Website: home-depot
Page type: customer-info-address
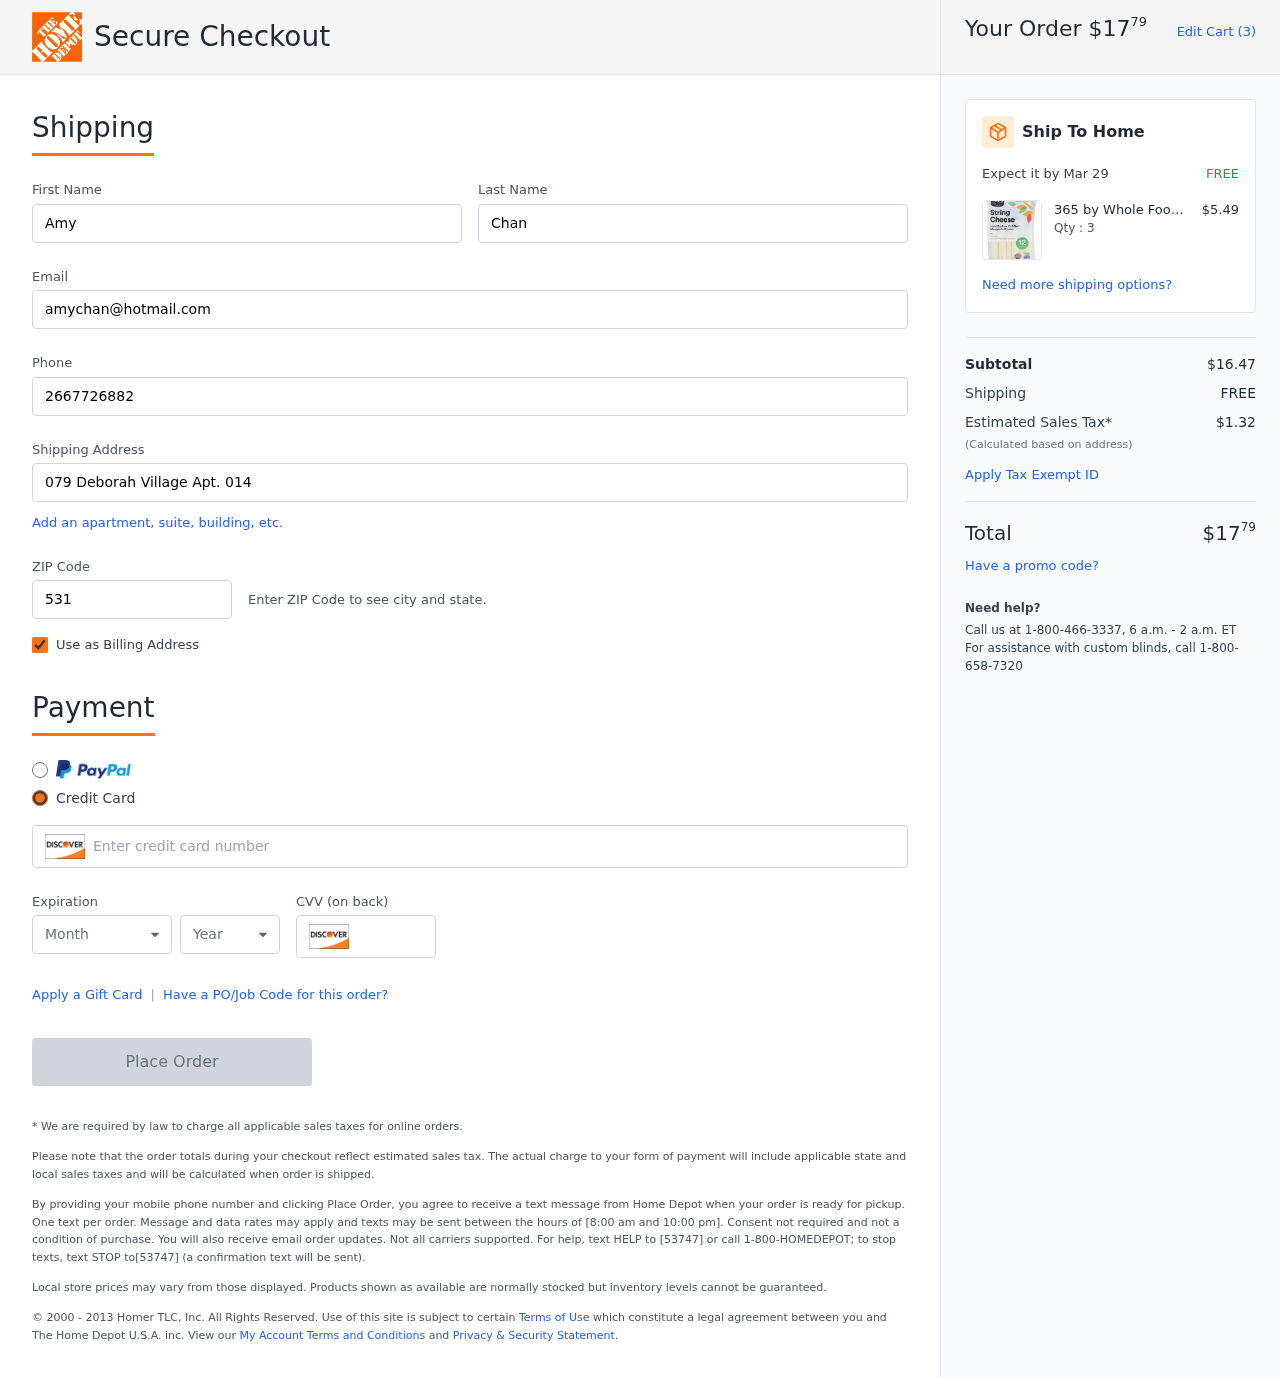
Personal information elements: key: PII_CARD_CVV
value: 885
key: PII_CARD_EXPIRY_MONTH
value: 01
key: PII_CARD_EXPIRY_YEAR
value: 26
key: PII_CARD_NUMBER
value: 6579 7143 9655 9563
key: PII_EMAIL
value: amychan@hotmail.com
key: PII_FIRSTNAME
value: Amy
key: PII_LASTNAME
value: Chan
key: PII_PHONE
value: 2667726882
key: PII_POSTCODE
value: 53112
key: PII_STREET
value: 079 Deborah Village Apt. 014
Product elements: key: PRODUCT1_BRAND
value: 365 by Whole Foods Market
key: PRODUCT1_NAME
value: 365 by Whole Foods Market, String Cheese (12 - 1 Ounce Sticks), 12 Ounce (Packaging May Vary)
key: PRODUCT1_NAME
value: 365 by Whole Foods M...
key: PRODUCT1_PRICE
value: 5.49
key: PRODUCT1_QUANTITY
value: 3
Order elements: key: ORDER_TOTAL
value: $1779
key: ORDER_NUM_ITEMS
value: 3
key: ORDER_DELIVERY_DATE
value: Mar 29
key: ORDER_SUBTOTAL
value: $16.47
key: ORDER_SHIPPING_COST
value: FREE
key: ORDER_TAX
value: $1.32